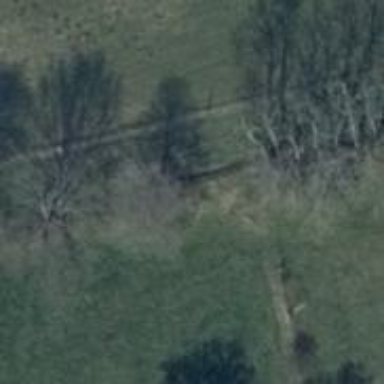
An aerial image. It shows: Row of deciduous broadleaved trees.